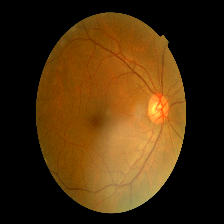
Diabetic retinopathy grade: Mild